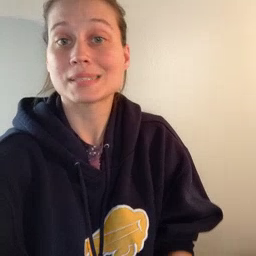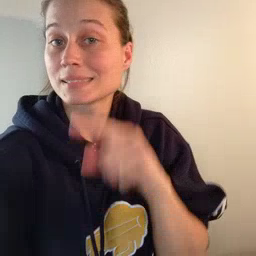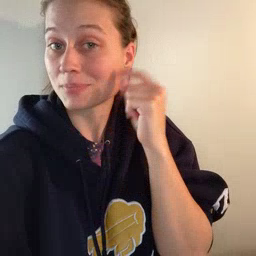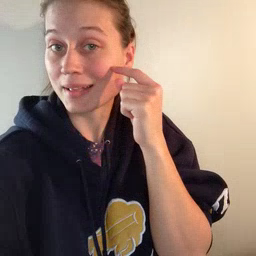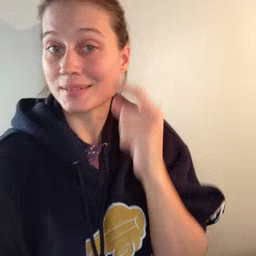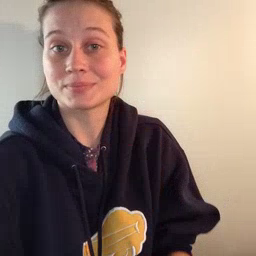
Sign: smile